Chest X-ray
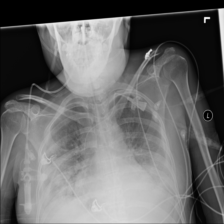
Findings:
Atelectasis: negative
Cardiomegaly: negative
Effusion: negative
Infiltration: negative
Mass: negative
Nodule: negative
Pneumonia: negative
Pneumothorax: negative
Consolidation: negative
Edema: negative
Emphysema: negative
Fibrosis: negative
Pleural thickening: negative
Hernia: negative